Interaction volume radius: 10 \u00c5
Interaction volume height: 15 \u00c5
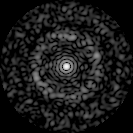
Disorder parameter: 0.8095